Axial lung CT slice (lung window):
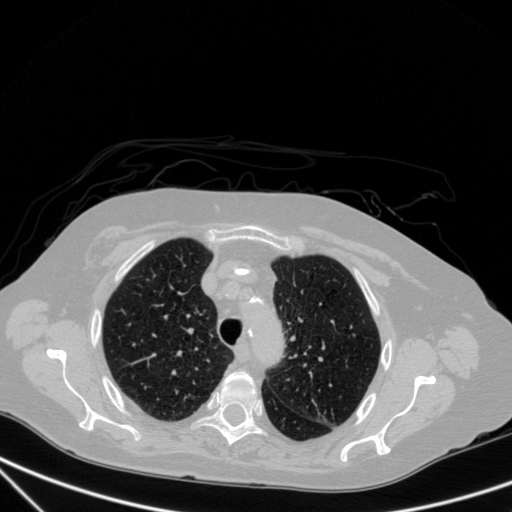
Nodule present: no